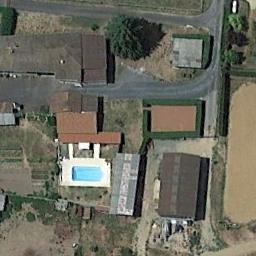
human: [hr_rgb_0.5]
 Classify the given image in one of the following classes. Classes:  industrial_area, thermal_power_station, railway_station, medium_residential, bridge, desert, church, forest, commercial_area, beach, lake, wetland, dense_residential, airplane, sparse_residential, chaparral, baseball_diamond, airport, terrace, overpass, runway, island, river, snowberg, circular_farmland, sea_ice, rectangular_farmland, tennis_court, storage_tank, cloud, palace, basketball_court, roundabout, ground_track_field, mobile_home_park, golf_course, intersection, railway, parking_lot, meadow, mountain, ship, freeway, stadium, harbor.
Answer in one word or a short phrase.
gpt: medium_residential